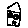
Label: house